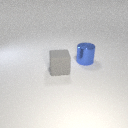
large blue metal cylinder to the right of large gray rubber cube